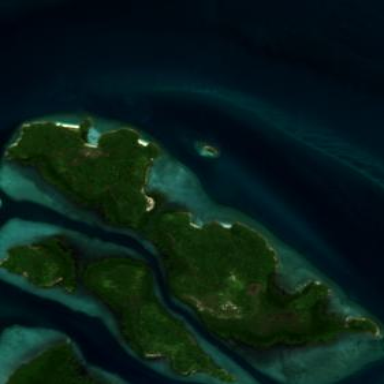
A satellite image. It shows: Island with natural coastline.